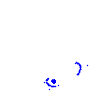
Particle: pion